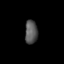
Tissue: skin
Cell type: Epithelial cells
Senescence score: 0.2417
Nuclear area (px): 295
Mean DAPI intensity: 85.82